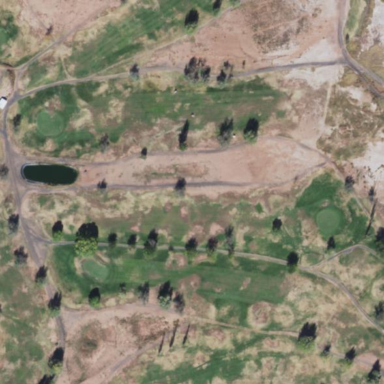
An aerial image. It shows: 9-hole golf course in the leisure land.